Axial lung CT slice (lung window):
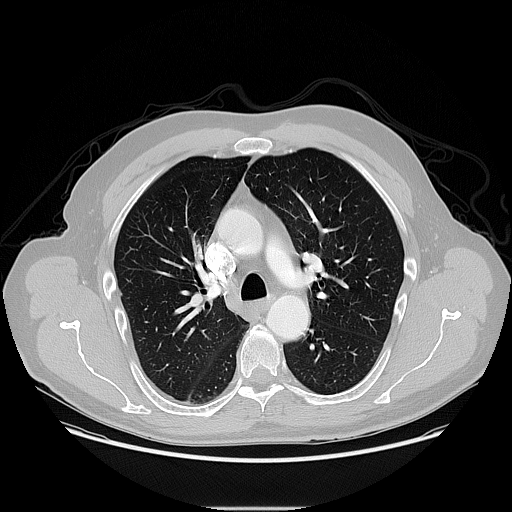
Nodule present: no